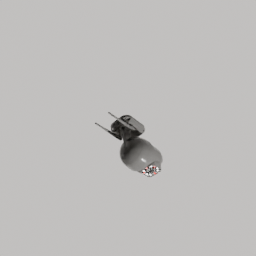
Label: electronics